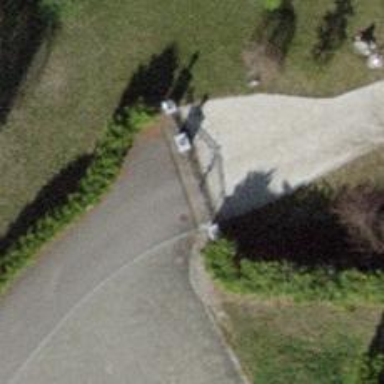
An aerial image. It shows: Gate.